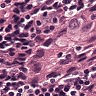
Metastatic tissue present: yes